Question: This is a follow-up question to <URL>, but a little easier. This graph is contrived, but demonstrates the problem:
'''
digraph nfa {
A -> B
B -> C
C -> D
D -> E
A -> F
F -> E
}
'''
Nodes B and F are the same rank, but they are not displayed at the same rank. How can achieve this?

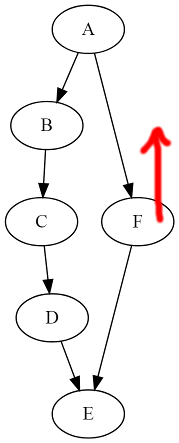
Answer: I used subgraphs with 'rank = same', and manually computed the ranks and grouped them in said subgraphs.
'''
digraph {
{ rank = same; A }
{ rank = same; B; F }
{ rank = same; C }
{ rank = same; D }
{ rank = same; E }
A -> B
B -> C
C -> D
D -> E
A -> F
F -> E
}
'''